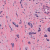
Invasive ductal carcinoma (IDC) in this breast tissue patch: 1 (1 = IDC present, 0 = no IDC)